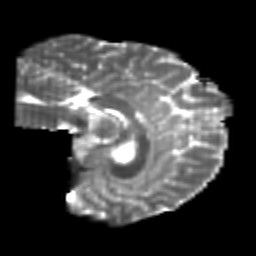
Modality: T2w
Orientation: sagittal
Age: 21
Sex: male
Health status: healthy
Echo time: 0.074 s